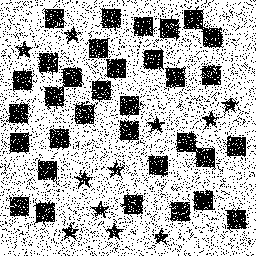
Squares: 33
Triangles: 0
Stars: 11
Total shapes: 44